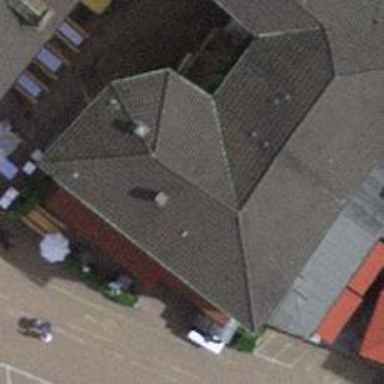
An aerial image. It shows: Restaurant.